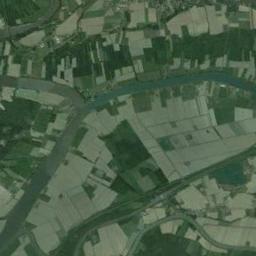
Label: river